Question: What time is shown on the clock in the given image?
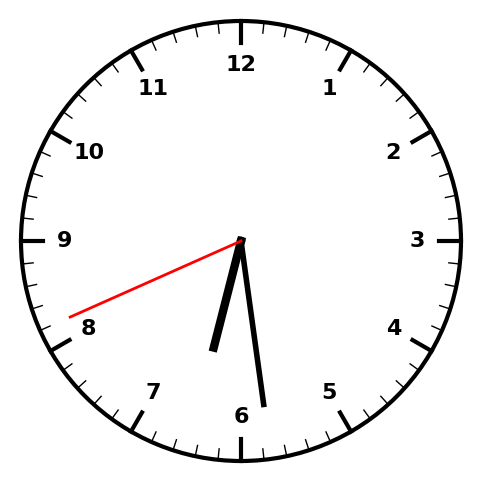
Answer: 06:28:41